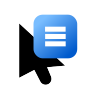
Cursor type: context_menu
OS/theme: linux-xcursor-pro
Variant: black